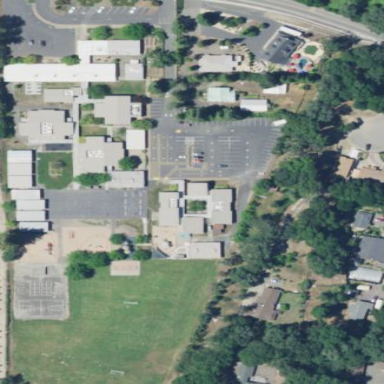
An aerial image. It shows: School.